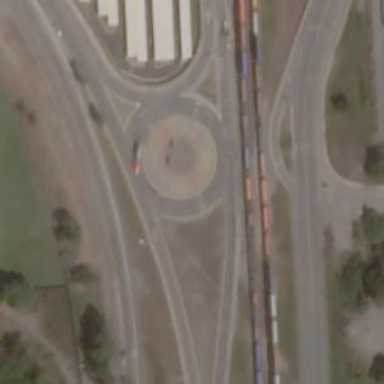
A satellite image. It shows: Unclassified road featuring roundabout.